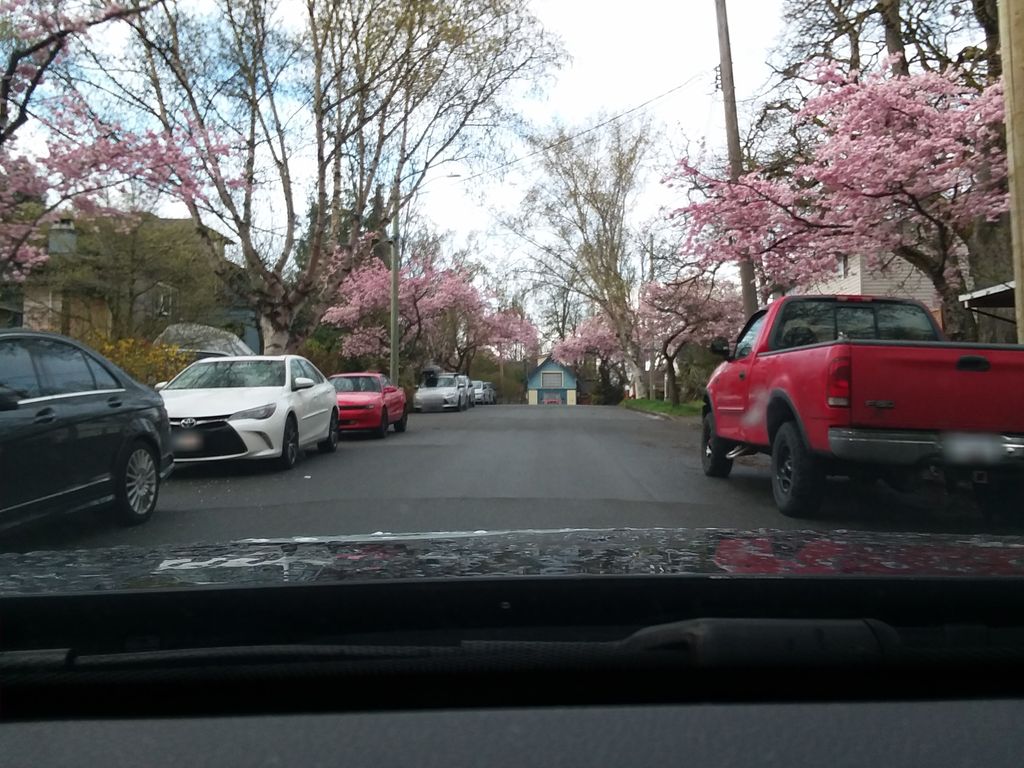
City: victoria